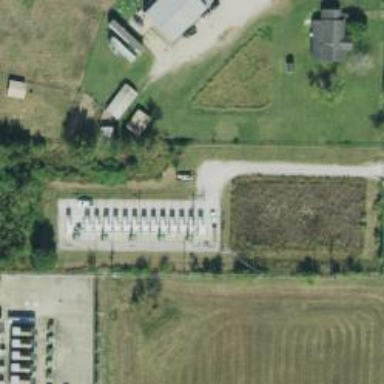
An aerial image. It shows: Generator is pictured.